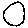
Label: circle